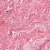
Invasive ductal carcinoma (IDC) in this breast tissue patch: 0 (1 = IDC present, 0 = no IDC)